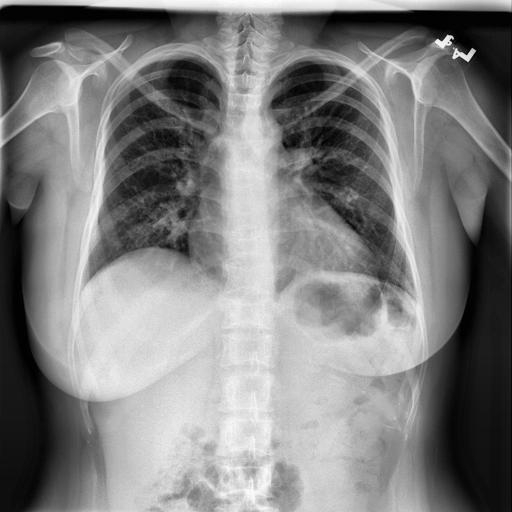
Finding: NORMAL